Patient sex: M
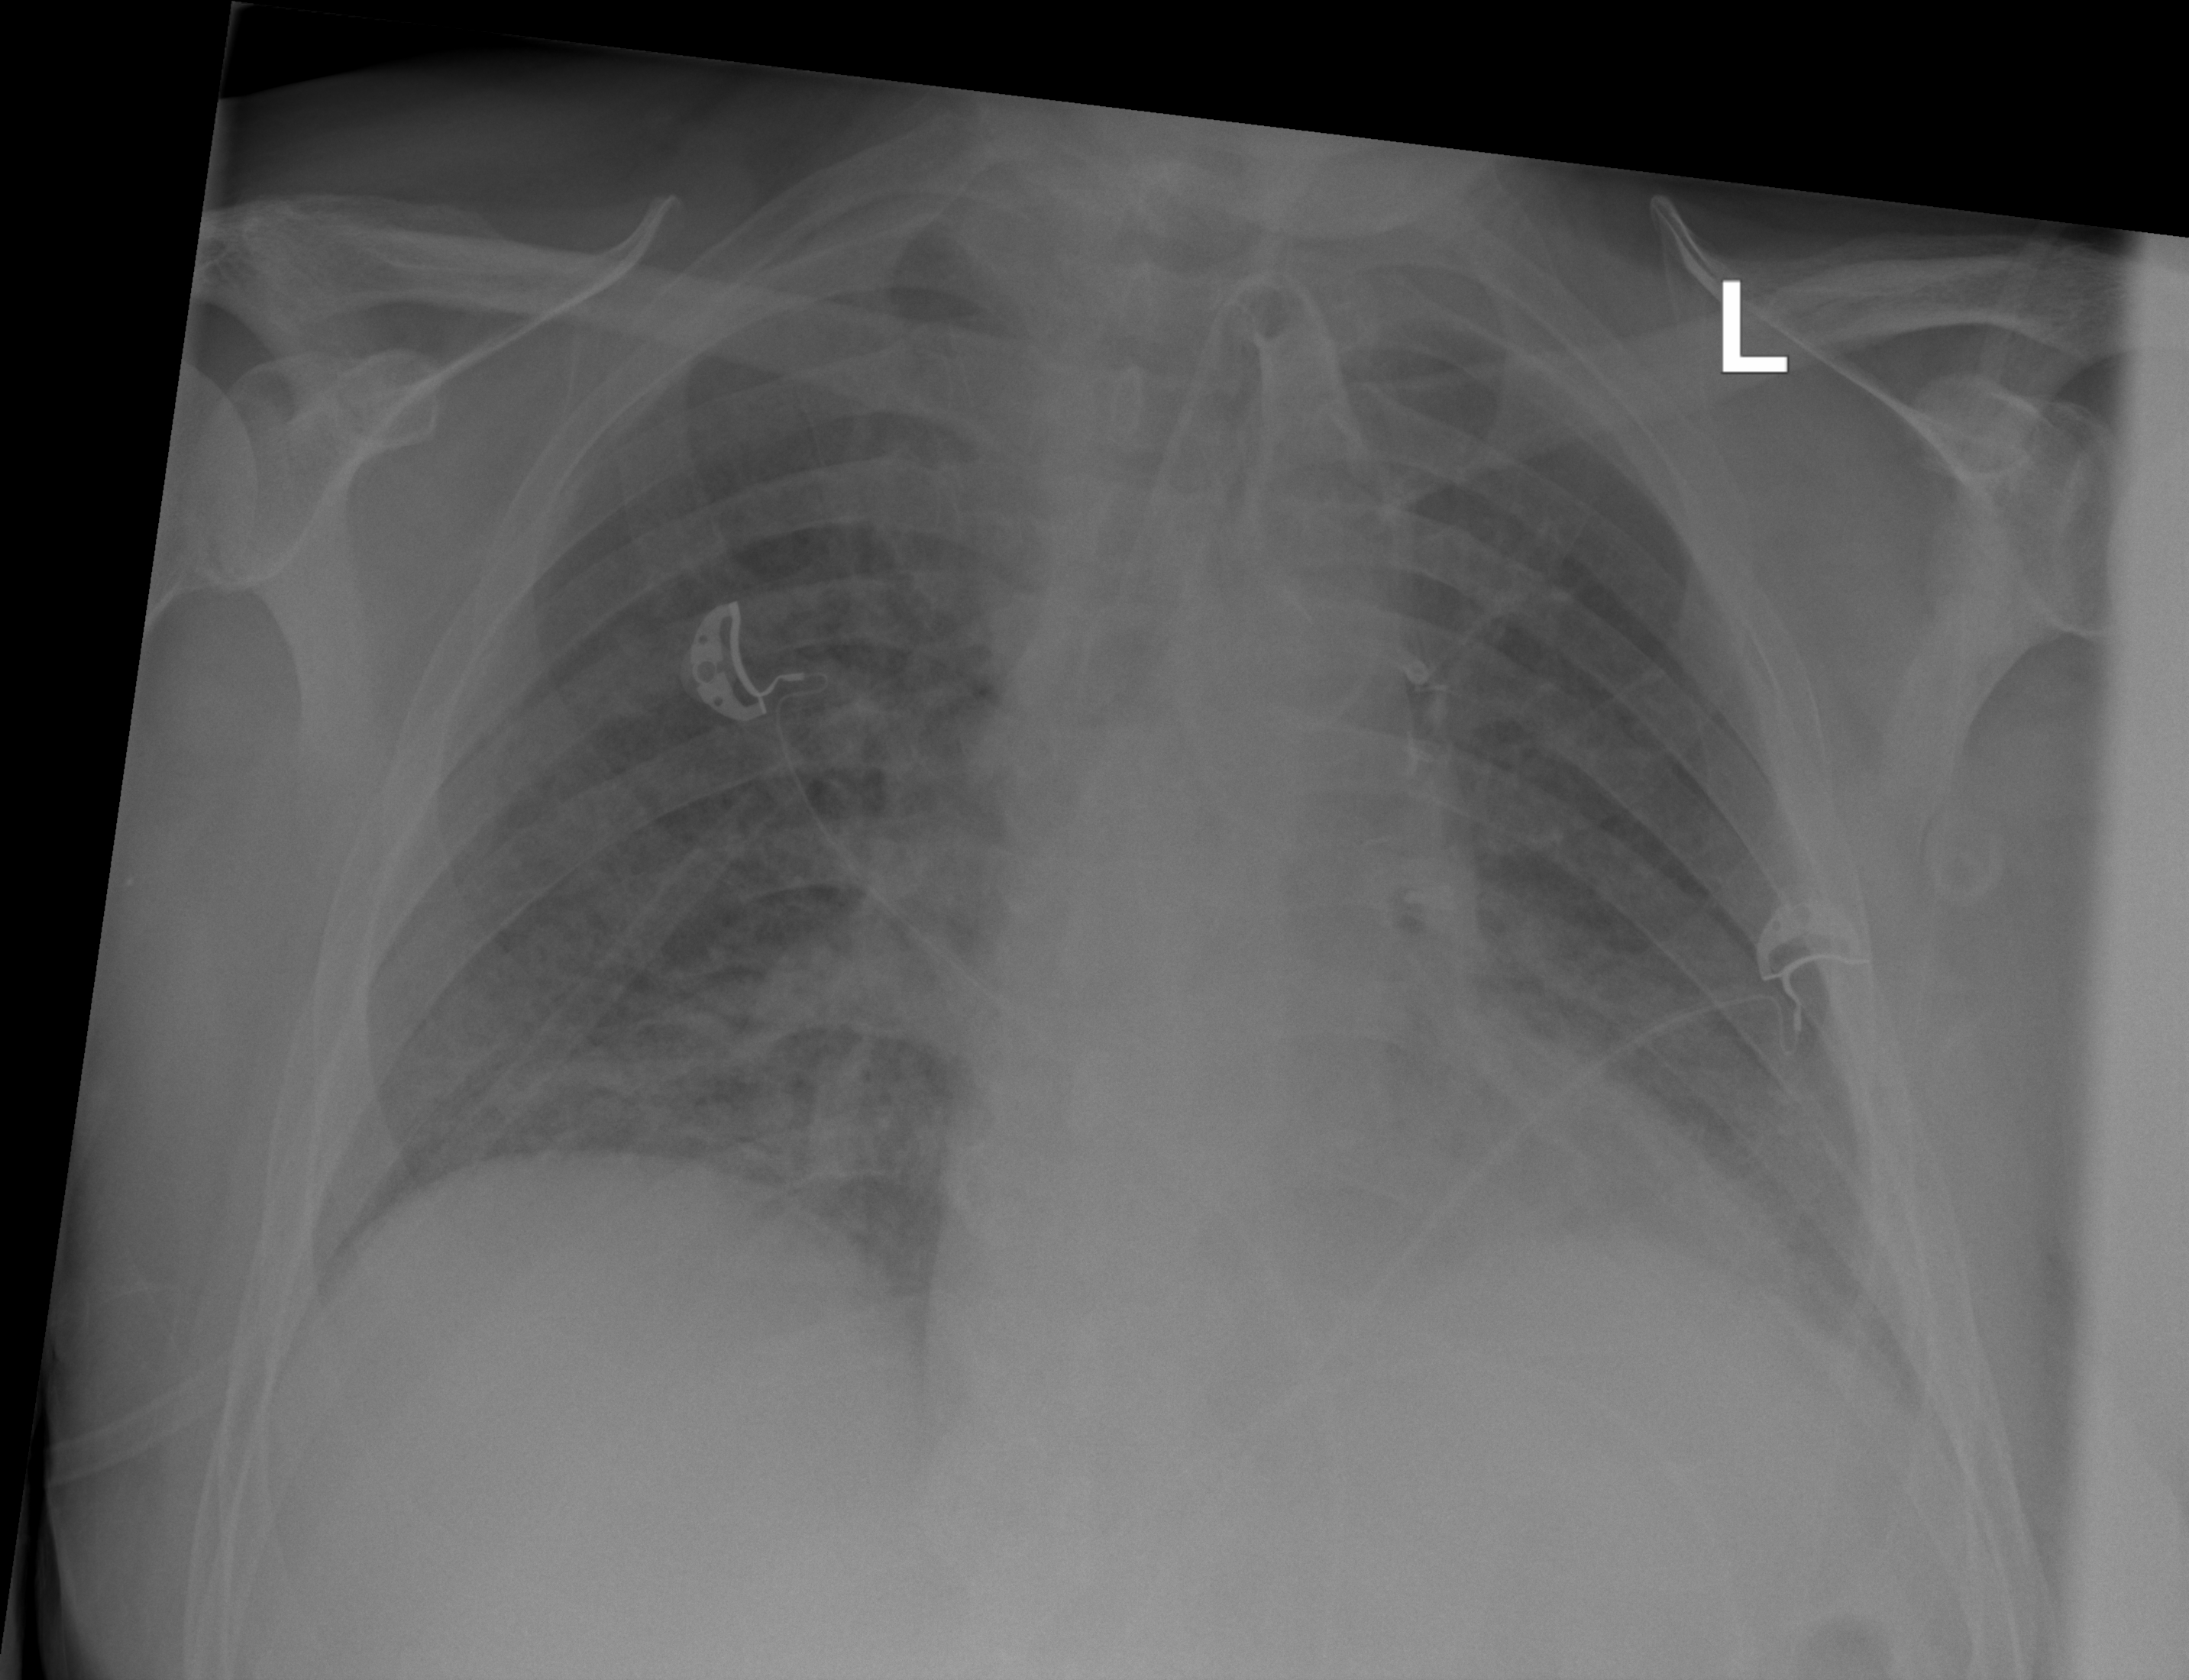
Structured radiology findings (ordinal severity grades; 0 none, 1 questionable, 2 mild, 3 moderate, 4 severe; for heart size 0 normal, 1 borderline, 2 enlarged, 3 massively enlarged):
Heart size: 0
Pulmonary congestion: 2
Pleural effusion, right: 0
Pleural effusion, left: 0
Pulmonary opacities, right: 2
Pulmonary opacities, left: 2
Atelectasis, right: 2
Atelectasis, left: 2